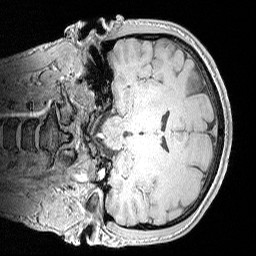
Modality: MP2RAGE
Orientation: coronal
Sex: male
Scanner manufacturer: siemens
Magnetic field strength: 3 T
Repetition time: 5 s
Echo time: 0.00292 s